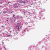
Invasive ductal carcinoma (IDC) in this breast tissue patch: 0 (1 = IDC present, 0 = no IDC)